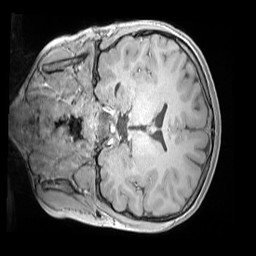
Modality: MP2RAGE
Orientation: coronal
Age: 9
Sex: male
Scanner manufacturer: siemens
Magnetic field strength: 3 T
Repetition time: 4 s
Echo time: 0.00303 s